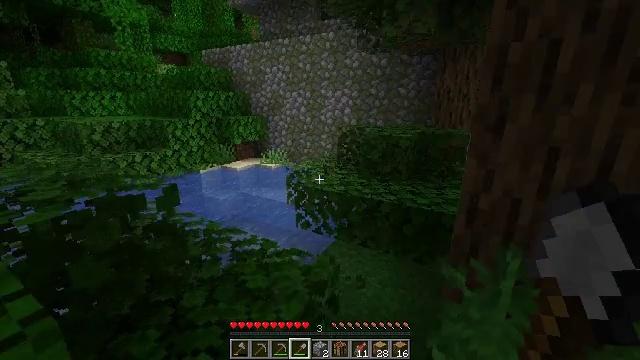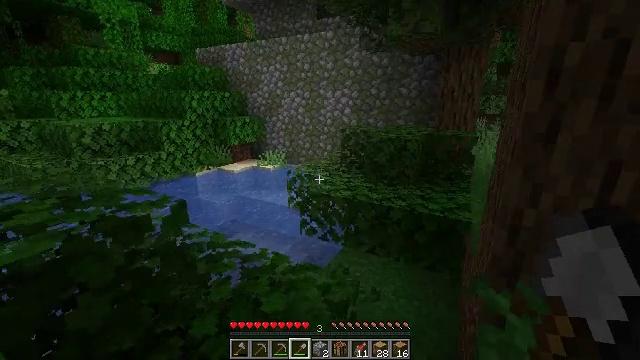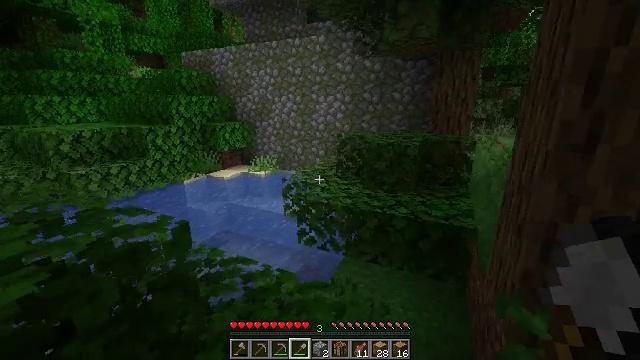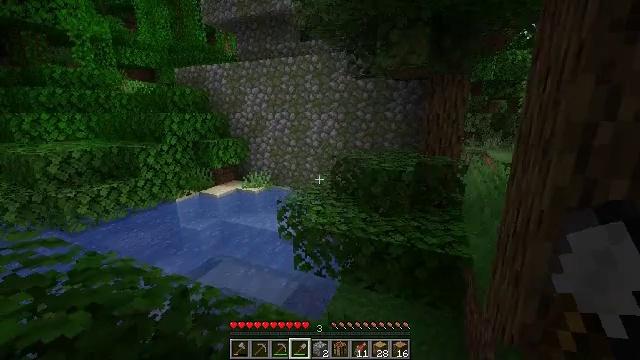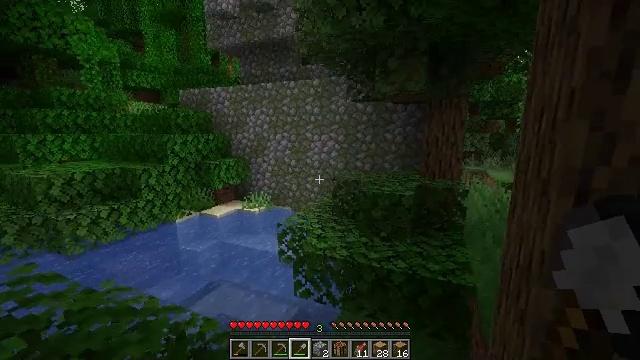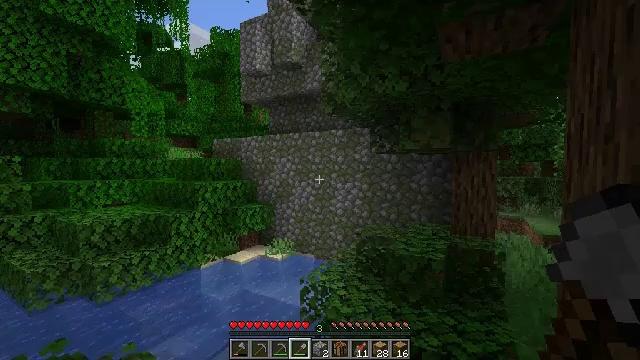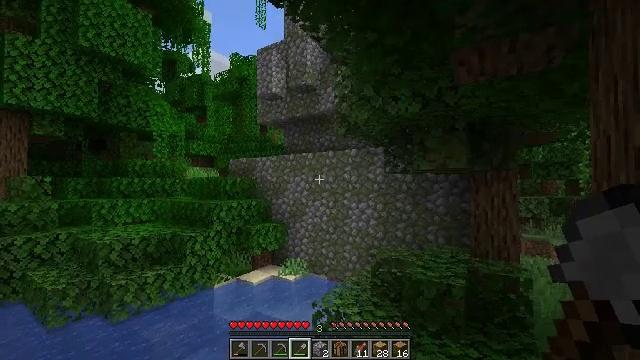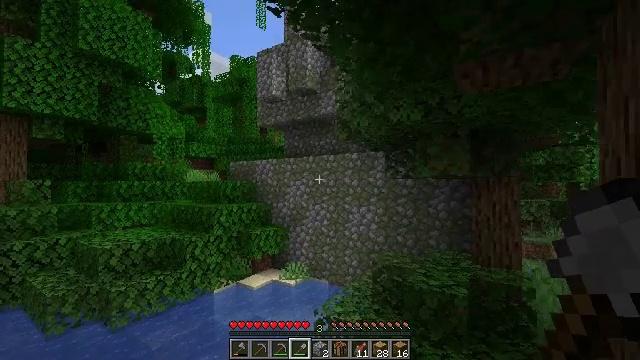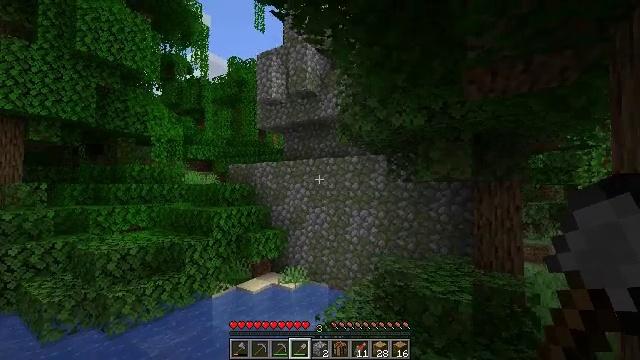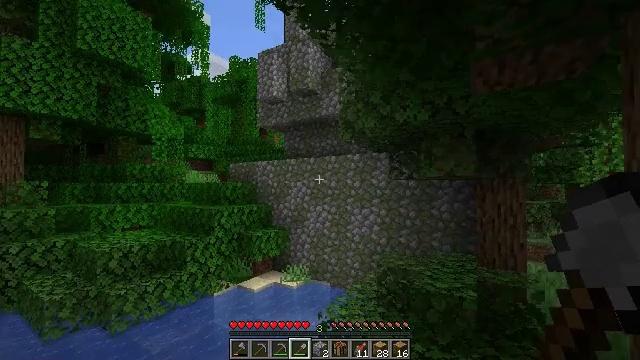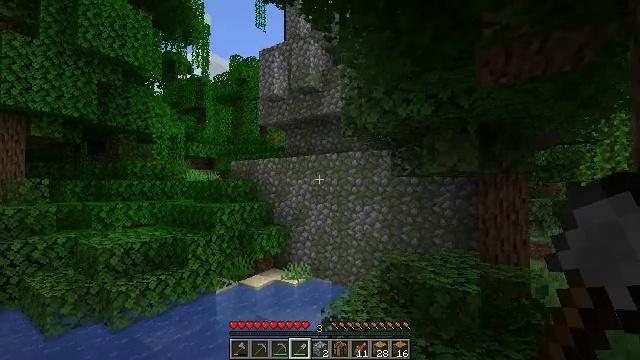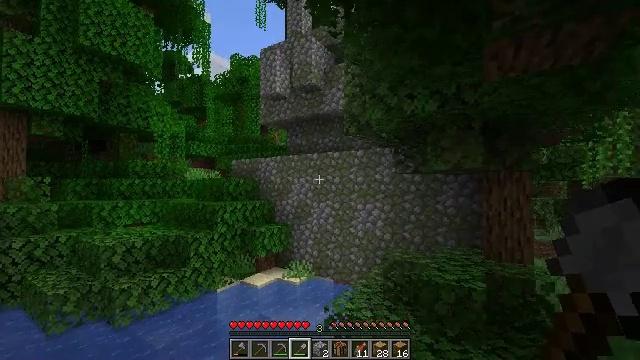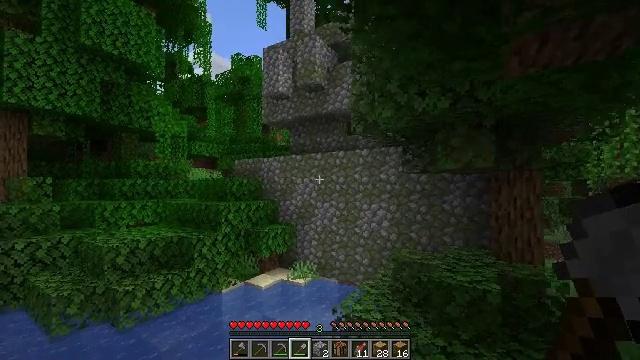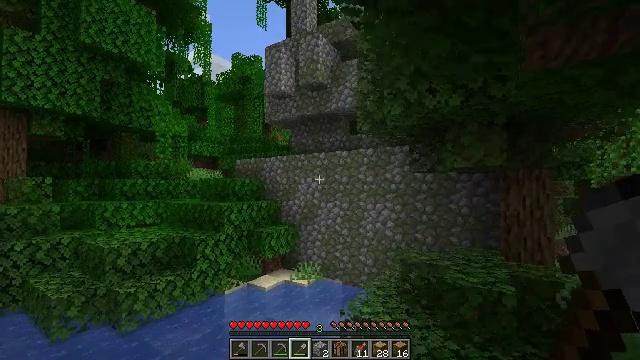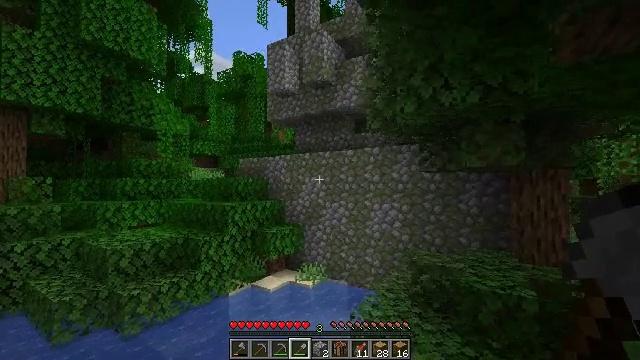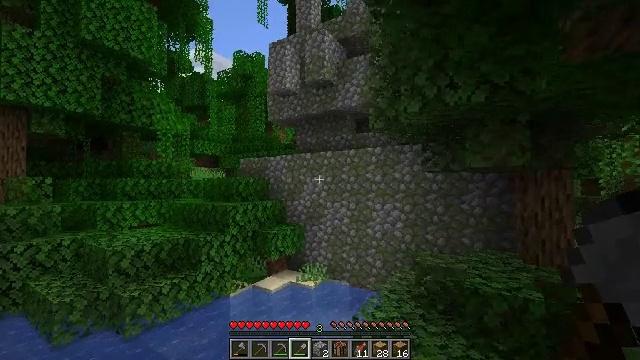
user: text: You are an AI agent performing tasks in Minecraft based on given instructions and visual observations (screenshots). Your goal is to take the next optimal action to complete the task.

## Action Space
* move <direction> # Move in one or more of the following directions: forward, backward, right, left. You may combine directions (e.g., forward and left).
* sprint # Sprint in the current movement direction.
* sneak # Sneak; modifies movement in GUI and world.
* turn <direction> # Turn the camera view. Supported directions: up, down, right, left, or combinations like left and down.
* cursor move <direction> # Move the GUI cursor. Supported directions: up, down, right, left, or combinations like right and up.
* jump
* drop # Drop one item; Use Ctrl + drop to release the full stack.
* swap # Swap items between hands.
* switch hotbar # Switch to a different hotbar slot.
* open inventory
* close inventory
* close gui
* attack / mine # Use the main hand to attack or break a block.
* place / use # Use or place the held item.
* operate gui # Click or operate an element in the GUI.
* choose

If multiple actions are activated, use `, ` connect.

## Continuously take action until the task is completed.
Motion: motion action
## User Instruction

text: Remove oak leaves from branches.
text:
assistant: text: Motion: move forward and move left, turn right
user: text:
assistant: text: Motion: move forward and move left, turn right
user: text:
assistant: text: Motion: move forward and move left, turn right and up, jump
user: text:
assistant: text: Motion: move forward and move left, turn up, jump
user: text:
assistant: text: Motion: move left, turn left and up, jump
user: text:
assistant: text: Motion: move left, turn left and up, jump
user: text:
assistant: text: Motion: move left
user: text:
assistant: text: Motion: move left
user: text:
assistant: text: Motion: move left
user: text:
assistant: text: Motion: move left
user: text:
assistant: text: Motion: move forward and move left
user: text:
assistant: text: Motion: move forward and move left
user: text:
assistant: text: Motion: move forward and move left
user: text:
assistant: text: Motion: move forward and move left
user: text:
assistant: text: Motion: move forward and move left
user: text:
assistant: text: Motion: move forward and move left
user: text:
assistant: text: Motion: move left, turn right and up
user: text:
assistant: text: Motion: move left, turn right and up
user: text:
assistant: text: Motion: move left, turn right and up
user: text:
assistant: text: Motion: move left, turn right and up
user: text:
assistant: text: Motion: move left, turn right and up
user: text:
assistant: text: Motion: no_op
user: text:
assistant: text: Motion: no_op
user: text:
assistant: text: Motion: no_op
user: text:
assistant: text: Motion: no_op
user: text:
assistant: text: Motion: no_op
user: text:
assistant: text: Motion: no_op
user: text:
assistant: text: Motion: no_op
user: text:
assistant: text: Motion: no_op
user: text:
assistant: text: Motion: turn left and down